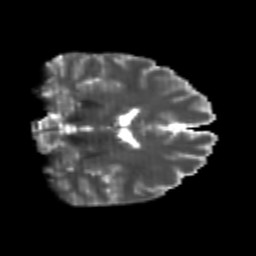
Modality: T2w
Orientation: coronal
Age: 21
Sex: male
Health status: healthy
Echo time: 0.074 s